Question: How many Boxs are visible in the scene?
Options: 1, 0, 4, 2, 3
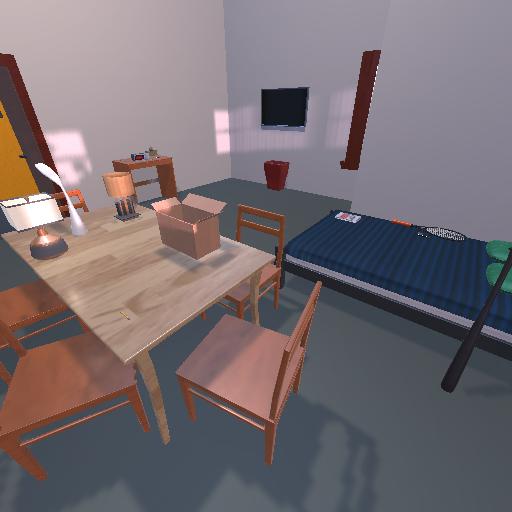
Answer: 1